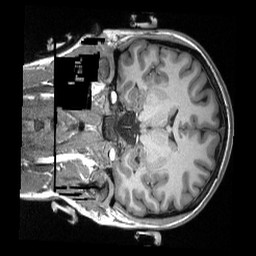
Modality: T1w
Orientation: coronal
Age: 28
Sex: female